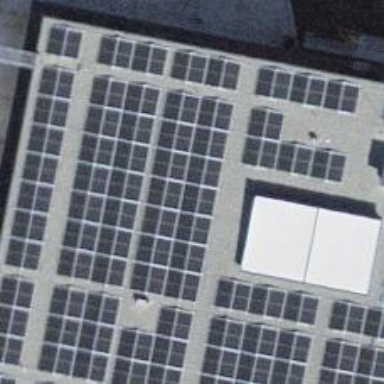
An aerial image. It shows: Solar power generator.